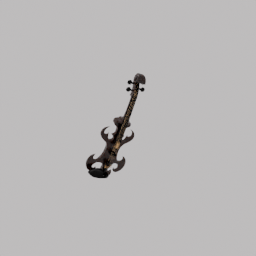
Label: electronics